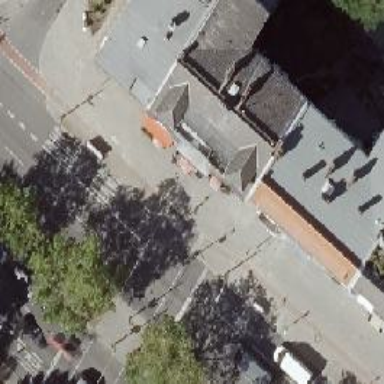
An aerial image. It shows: Pub.